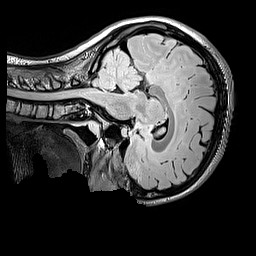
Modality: FLAIR
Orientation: sagittal
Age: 13
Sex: female
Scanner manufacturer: siemens
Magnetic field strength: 3 T
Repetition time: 5 s
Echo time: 0.388 s